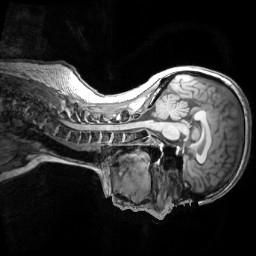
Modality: T1w
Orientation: sagittal
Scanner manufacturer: siemens
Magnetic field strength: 3 T
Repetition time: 2.3 s
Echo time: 0.0033 s